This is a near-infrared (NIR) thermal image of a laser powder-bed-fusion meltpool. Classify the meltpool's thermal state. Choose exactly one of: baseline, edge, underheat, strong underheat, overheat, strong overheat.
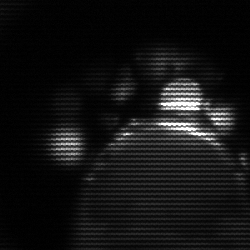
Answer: baseline